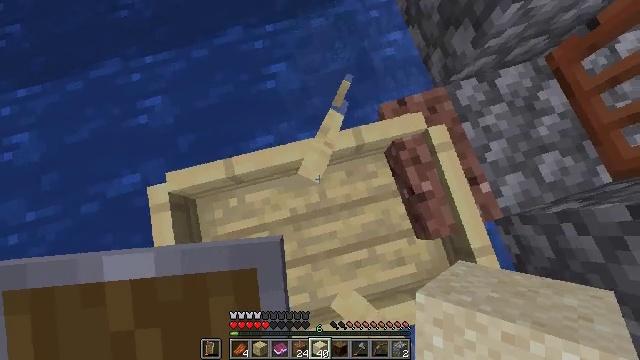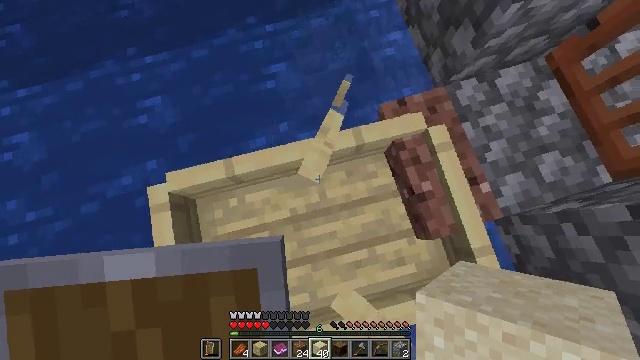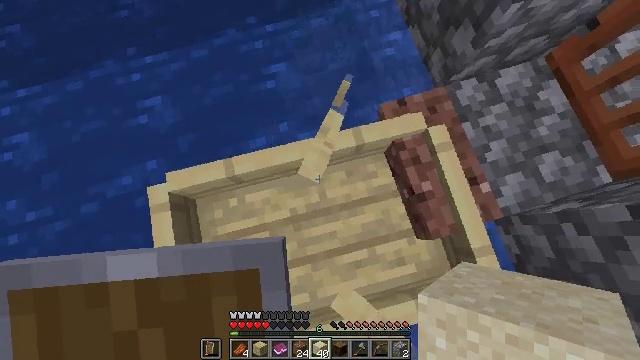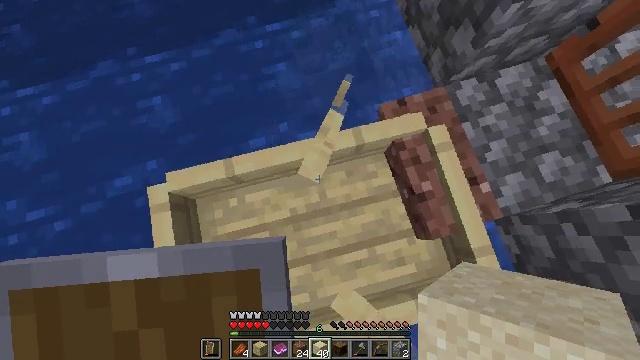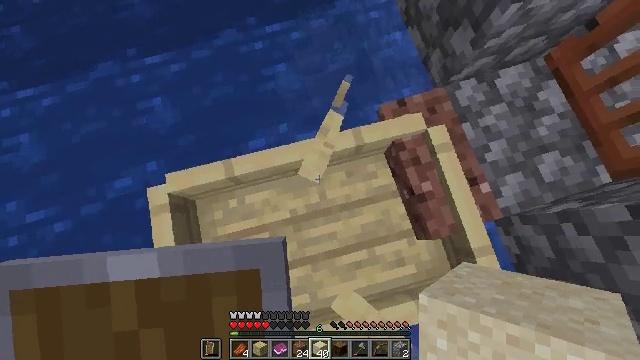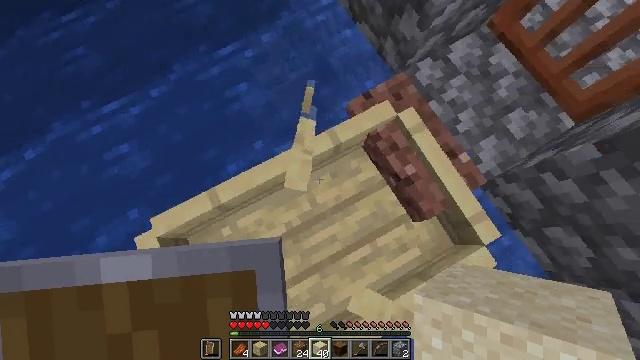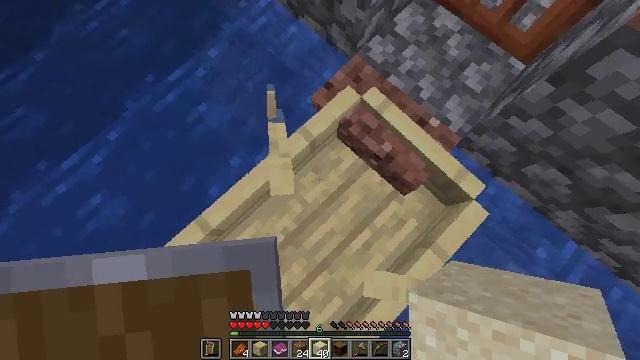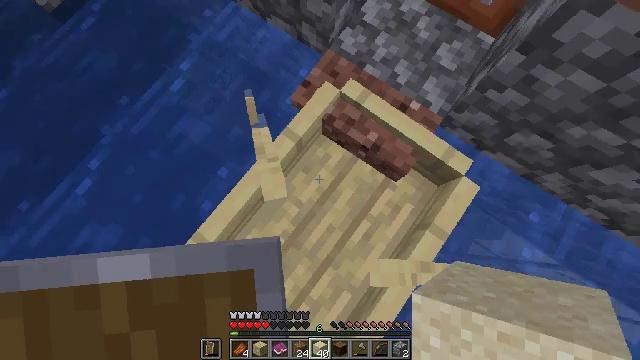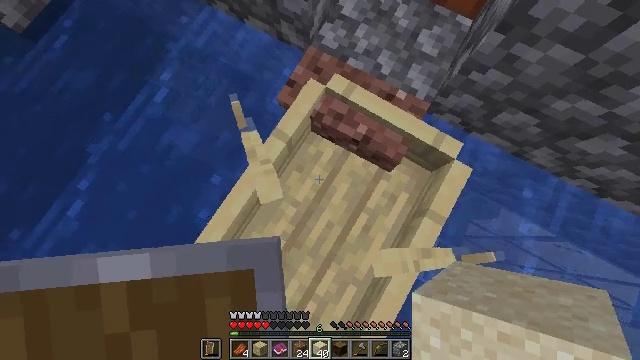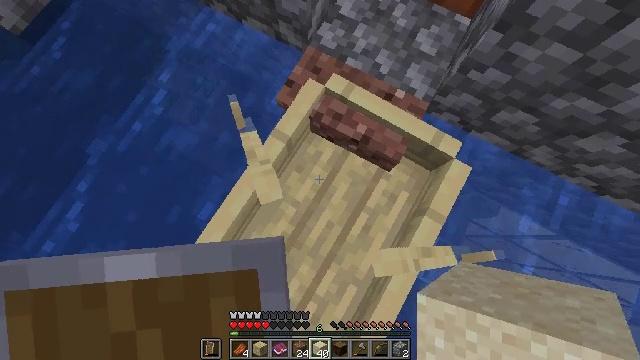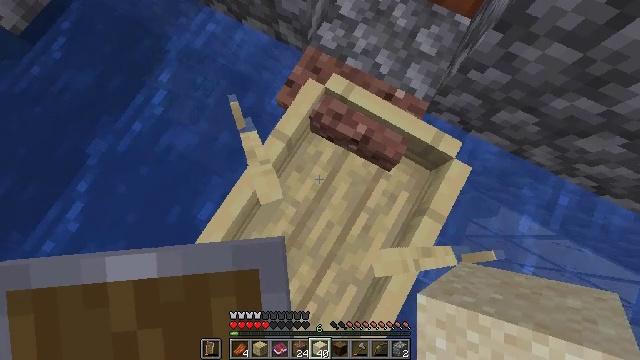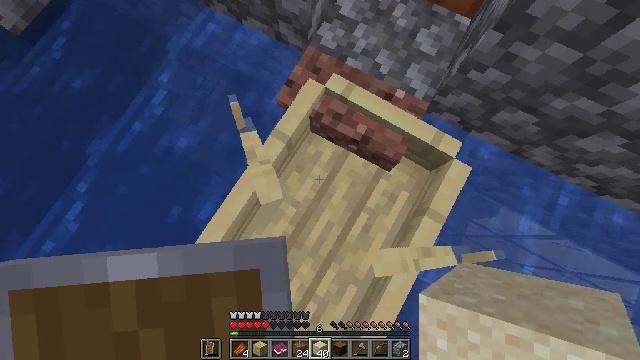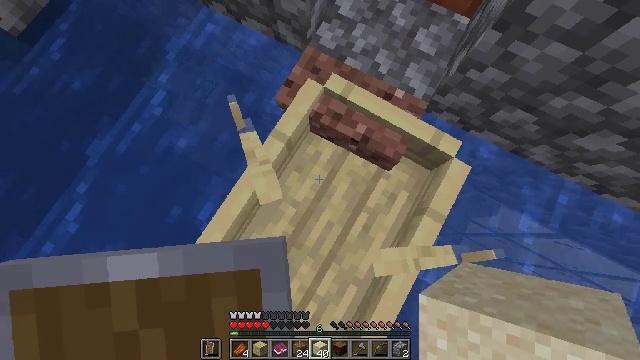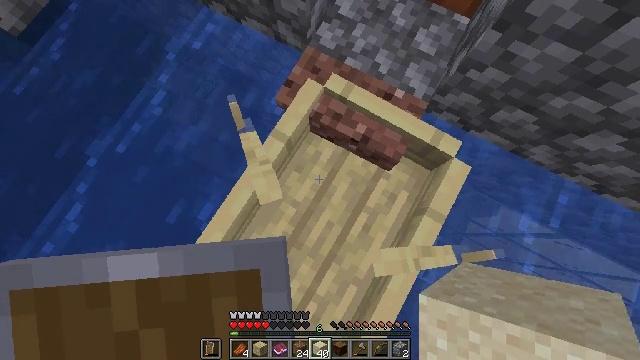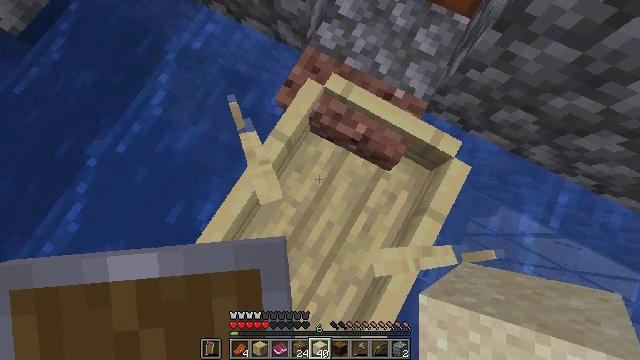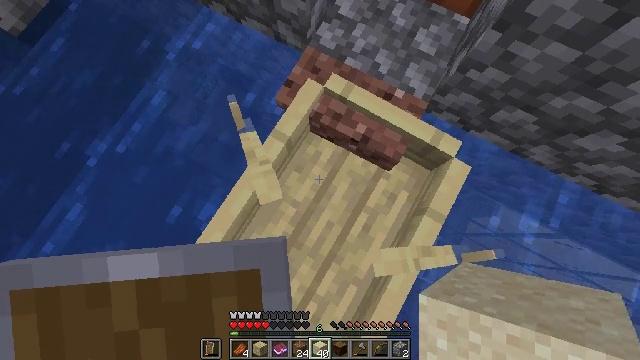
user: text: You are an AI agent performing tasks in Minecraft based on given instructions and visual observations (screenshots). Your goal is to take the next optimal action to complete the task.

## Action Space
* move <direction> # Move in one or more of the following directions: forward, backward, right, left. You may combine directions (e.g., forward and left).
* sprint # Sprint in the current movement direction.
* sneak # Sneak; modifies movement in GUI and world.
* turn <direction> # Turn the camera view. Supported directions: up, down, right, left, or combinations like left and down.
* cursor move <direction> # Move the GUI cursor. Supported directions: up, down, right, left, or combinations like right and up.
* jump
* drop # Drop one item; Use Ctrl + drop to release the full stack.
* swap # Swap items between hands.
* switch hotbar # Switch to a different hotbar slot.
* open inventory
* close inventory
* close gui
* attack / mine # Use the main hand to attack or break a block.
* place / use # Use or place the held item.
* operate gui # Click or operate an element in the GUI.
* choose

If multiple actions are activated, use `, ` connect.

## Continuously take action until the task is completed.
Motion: motion action
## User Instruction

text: Acquire packed ice by mining.
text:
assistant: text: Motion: no_op
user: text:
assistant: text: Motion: no_op
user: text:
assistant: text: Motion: no_op
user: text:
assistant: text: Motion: no_op
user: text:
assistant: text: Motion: turn right and up
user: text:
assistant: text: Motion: turn right
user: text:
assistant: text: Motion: turn right
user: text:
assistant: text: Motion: turn right
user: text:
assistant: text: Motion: no_op
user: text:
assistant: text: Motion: no_op
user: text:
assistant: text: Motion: no_op
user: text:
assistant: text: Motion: no_op
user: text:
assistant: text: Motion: no_op
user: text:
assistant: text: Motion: no_op
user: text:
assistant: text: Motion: no_op
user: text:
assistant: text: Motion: no_op
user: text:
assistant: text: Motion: no_op
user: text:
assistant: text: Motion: no_op
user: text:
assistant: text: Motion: no_op
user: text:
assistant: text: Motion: no_op
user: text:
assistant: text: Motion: no_op
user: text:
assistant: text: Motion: no_op
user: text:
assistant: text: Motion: no_op
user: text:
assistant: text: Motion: no_op
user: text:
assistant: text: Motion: no_op
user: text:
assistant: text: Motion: no_op
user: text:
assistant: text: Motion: no_op
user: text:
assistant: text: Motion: no_op
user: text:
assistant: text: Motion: no_op
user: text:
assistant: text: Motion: no_op